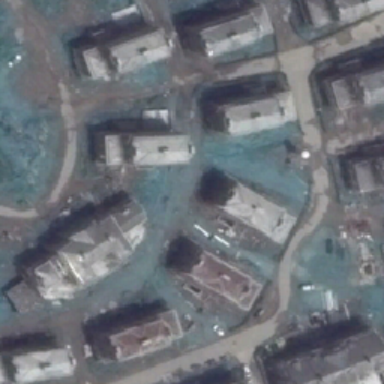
Some houses are in large areas .